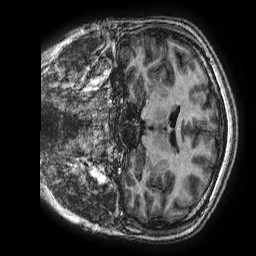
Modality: T1w
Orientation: coronal
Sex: female
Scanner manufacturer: ge
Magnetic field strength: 3 T
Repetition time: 0.00766 s
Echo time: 0.003476 s